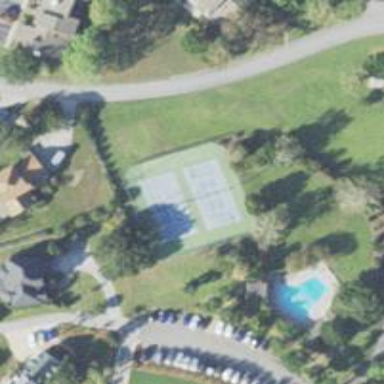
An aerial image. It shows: Tennis court in leisure pitch.